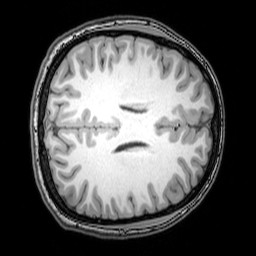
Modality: T1w
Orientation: axial
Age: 22
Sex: female
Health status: healthy
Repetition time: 0.081 s
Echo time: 0.037 s